Question: Let's say I have a 'UIImage' that I'm setting for a 'UIButton'. I want to look at it in Quicklook. But oh no:

There's no way for me to quick look debug what the image is.
But I could do something from LLDB to get the image, like '[getAppButton imageForState:0]' (well, I could if it wasn't for the undoManager bit but that's not neither here nor there), but is there a way to quicklook that?
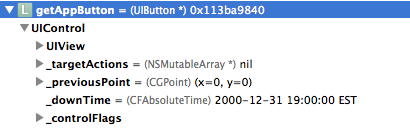
Answer: I'm not sure when this was introduced, but in Xcode 6.3.2 you can right click on the left panel in the debug area and choose 'Add Expression...'. This pops up a text field where you can put in any arbitrary LLDB expression. After entering it, you can invoke quick look on the expression just like any other local variable in that pane.

You can also reference variables defined in LLDB, for example if you were to type:
'''
(lldb) e UIImage *$img = [button imageForState:0]
'''
You can then reference that '$img' as the expression in the left pane.